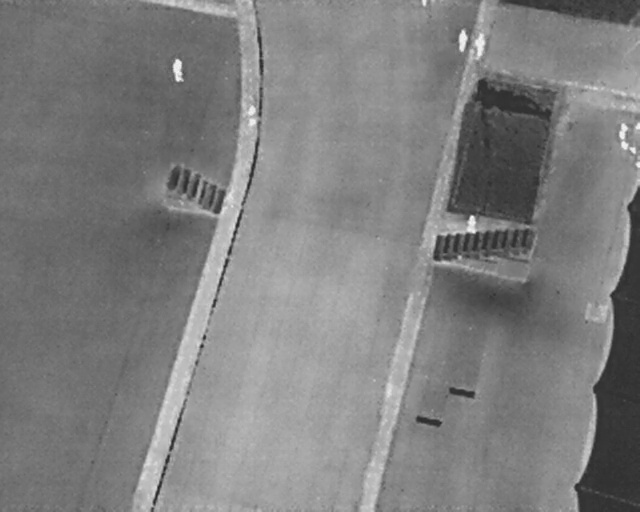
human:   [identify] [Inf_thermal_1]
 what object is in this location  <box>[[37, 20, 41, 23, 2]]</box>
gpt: <ref>1 medium person at the top</ref>

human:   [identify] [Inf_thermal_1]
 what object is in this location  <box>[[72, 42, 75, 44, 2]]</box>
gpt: <ref>1 medium person at the right</ref>